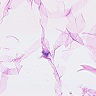
Metastatic tissue present: no